Interaction volume radius: 5 \u00c5
Interaction volume height: 35 \u00c5
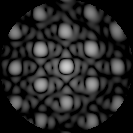
Disorder parameter: 0.1326